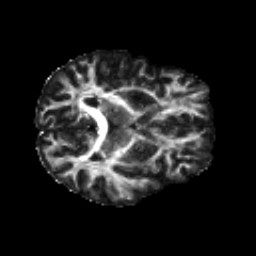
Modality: FA
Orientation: axial
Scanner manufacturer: siemens
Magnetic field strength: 3 T
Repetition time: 4.16 s
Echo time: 0.0806 s